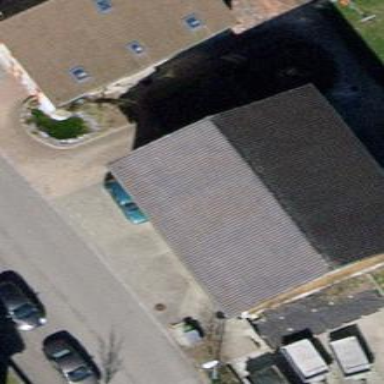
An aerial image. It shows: Farm auxiliary building with gabled roof.